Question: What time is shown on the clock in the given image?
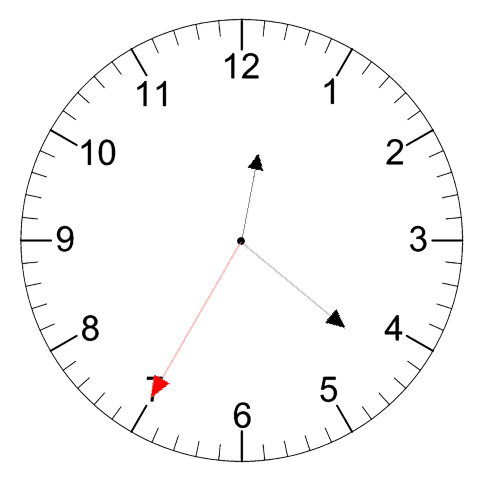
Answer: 12:21:35